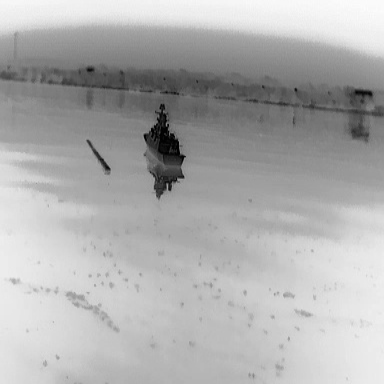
There is a warship in the infrared image.